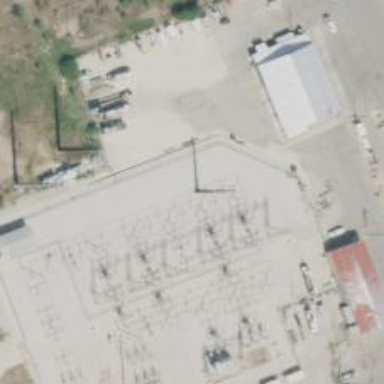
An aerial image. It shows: Power tower.